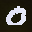
Label: 0